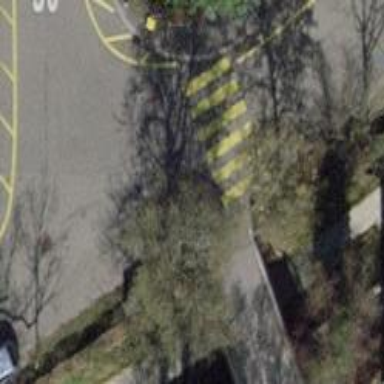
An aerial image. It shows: Asphalt road in living street.